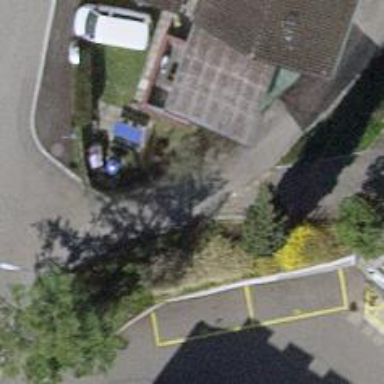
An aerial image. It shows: Bollard.